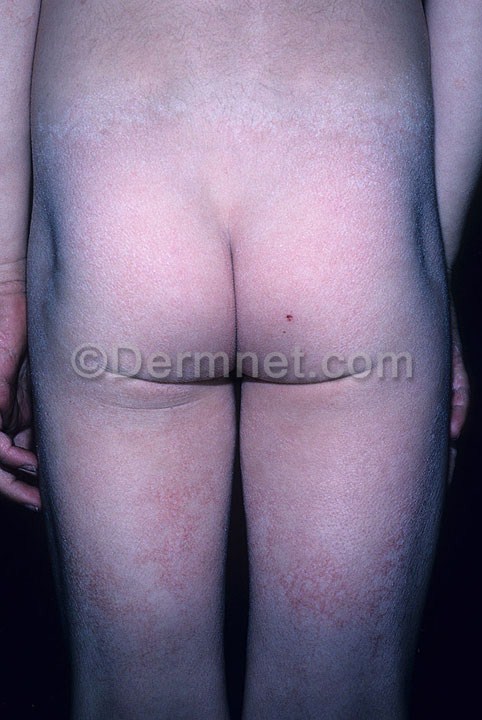
Disease: Exanthems and Drug Eruptions